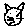
Label: cat